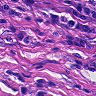
Metastatic tissue present: yes